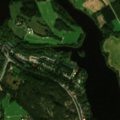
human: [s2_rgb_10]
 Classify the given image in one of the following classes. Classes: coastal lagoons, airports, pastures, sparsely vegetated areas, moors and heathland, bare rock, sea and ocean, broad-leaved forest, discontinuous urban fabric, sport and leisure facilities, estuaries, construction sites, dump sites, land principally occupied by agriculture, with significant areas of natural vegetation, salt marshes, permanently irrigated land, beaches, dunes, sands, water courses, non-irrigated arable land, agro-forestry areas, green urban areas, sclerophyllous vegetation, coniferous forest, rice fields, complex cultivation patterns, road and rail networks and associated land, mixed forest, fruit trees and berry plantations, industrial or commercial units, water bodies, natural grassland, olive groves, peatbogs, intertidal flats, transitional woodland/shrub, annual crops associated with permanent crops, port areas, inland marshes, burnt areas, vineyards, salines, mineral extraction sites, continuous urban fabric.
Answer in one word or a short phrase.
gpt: discontinuous urban fabric, land principally occupied by agriculture, with significant areas of natural vegetation, coniferous forest, mixed forest, water bodies